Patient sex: M
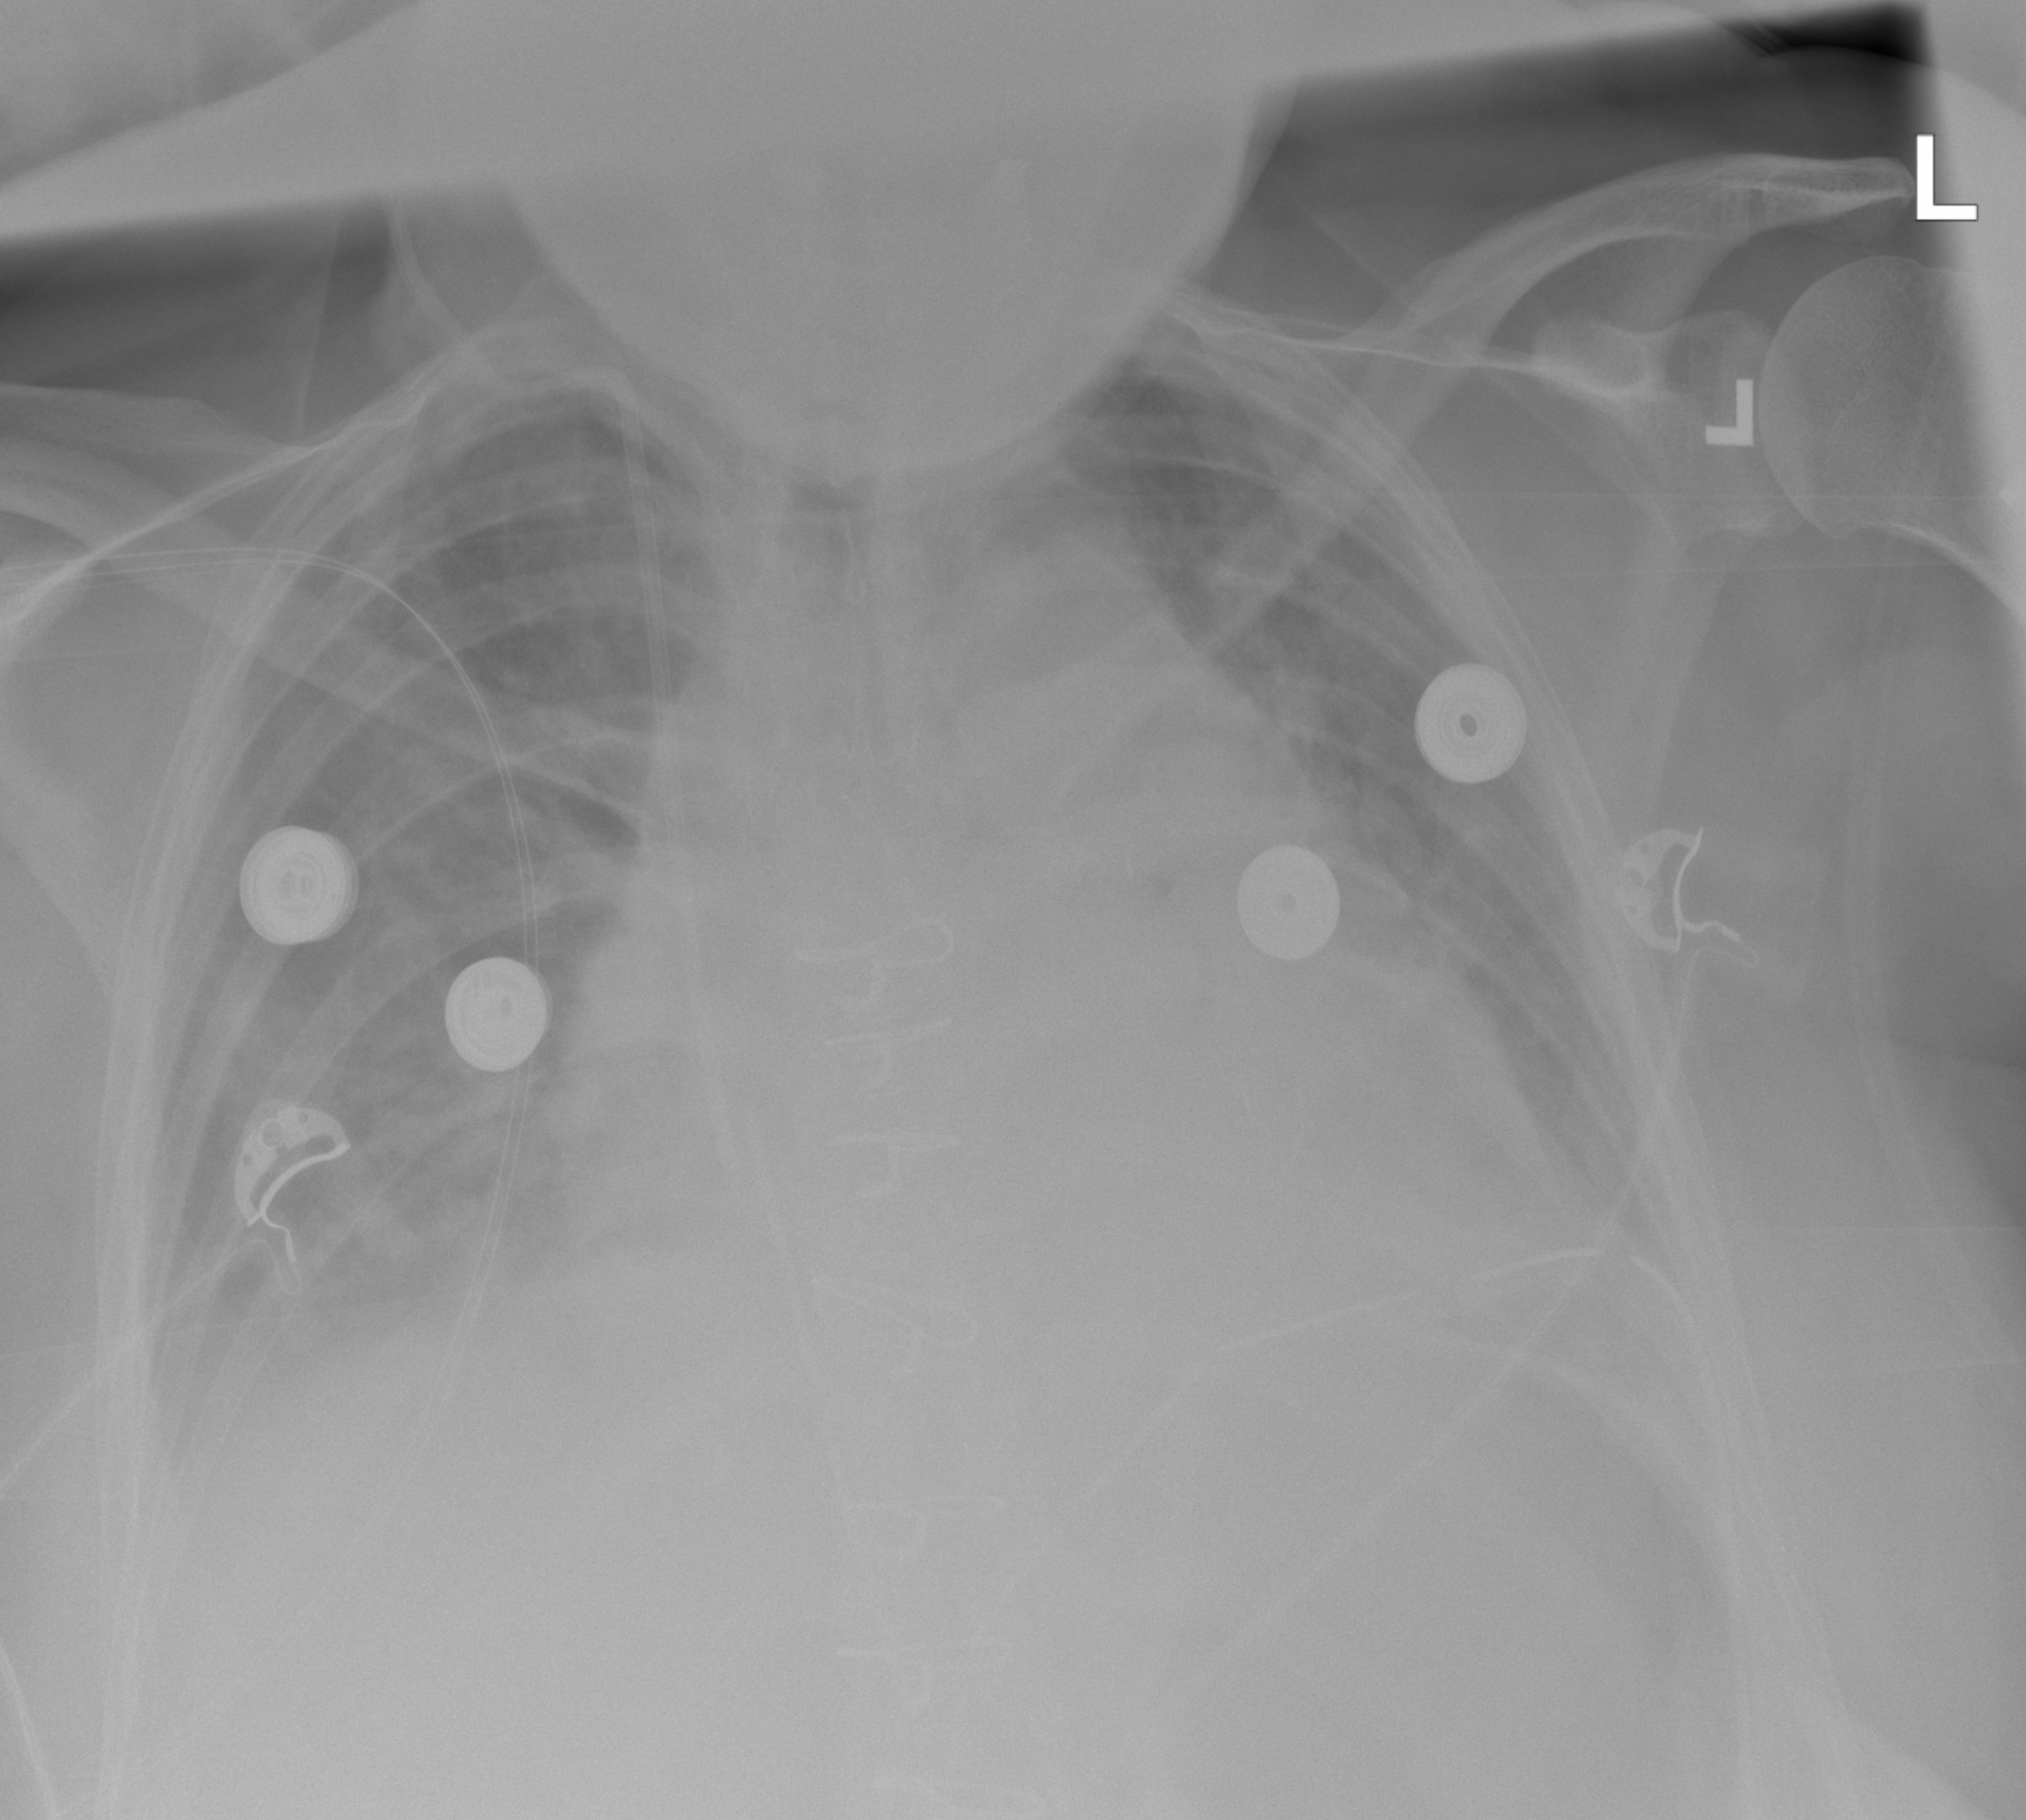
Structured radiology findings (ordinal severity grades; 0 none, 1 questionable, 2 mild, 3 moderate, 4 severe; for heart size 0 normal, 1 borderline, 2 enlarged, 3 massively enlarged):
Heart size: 3
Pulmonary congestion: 2
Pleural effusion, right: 2
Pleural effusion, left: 2
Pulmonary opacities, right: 0
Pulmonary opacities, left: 0
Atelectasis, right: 2
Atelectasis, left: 2